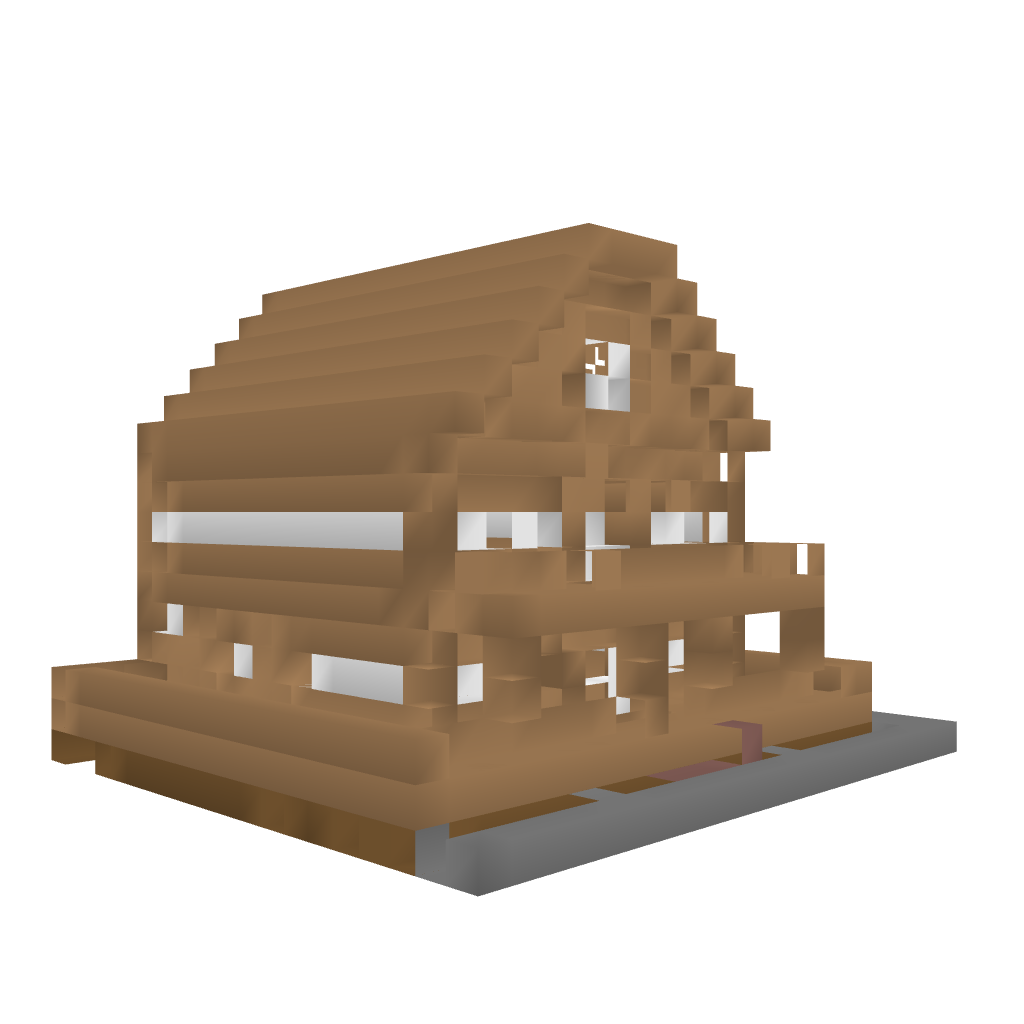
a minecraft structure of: Two story house good quality